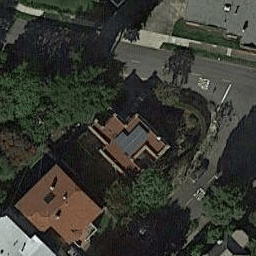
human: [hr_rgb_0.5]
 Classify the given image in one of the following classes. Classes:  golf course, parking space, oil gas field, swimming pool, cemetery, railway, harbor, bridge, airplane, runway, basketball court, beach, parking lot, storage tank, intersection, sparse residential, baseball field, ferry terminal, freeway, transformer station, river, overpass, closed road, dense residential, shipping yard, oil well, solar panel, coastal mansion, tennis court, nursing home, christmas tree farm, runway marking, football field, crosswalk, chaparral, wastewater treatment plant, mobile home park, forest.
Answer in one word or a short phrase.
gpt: sparse residential